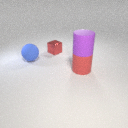
large red rubber cylinder below large purple rubber cylinder